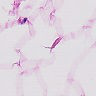
Metastatic tissue present: no